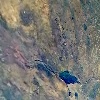
Label: land